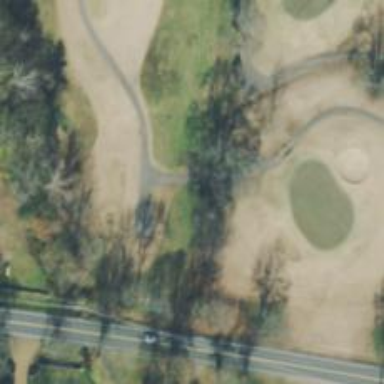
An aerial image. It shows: Pathway for golfing.